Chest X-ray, AP view. Patient: 22 years old, sex M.
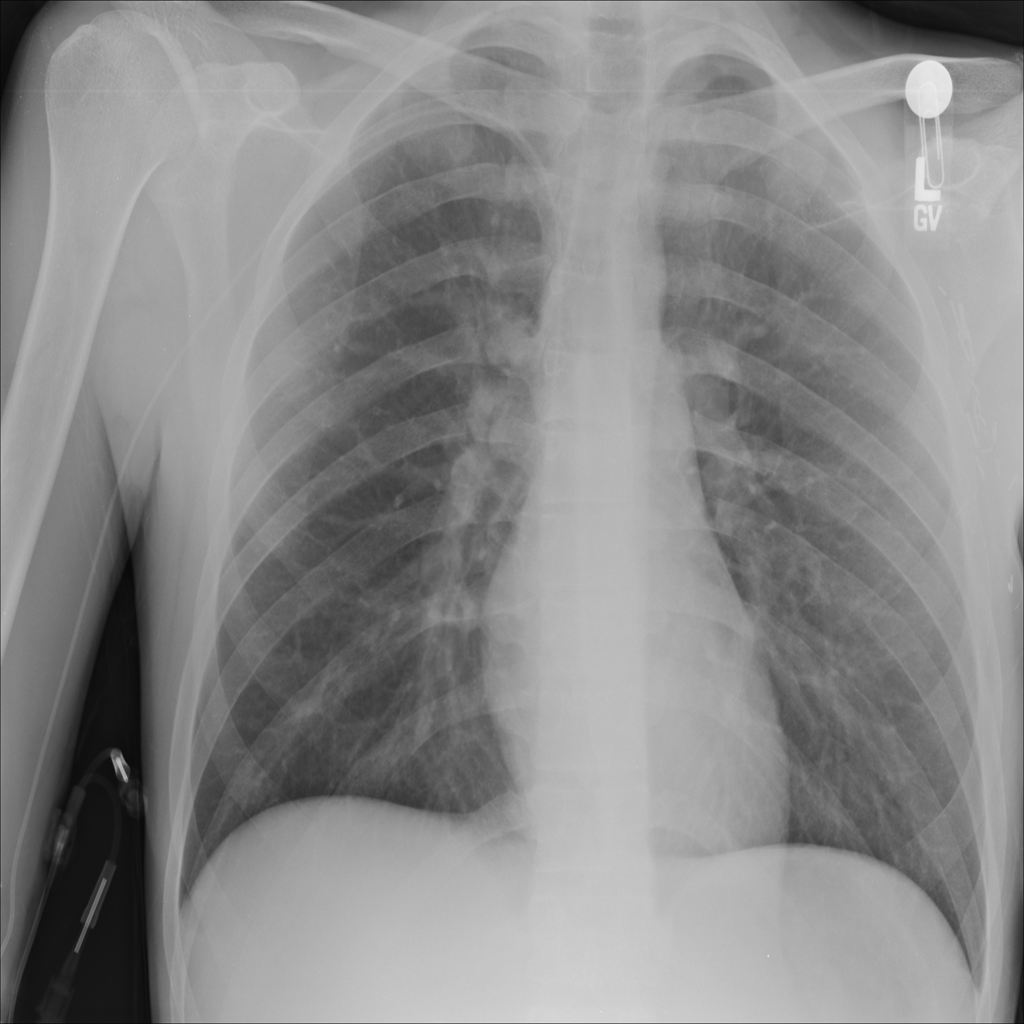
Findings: No Finding